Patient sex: M
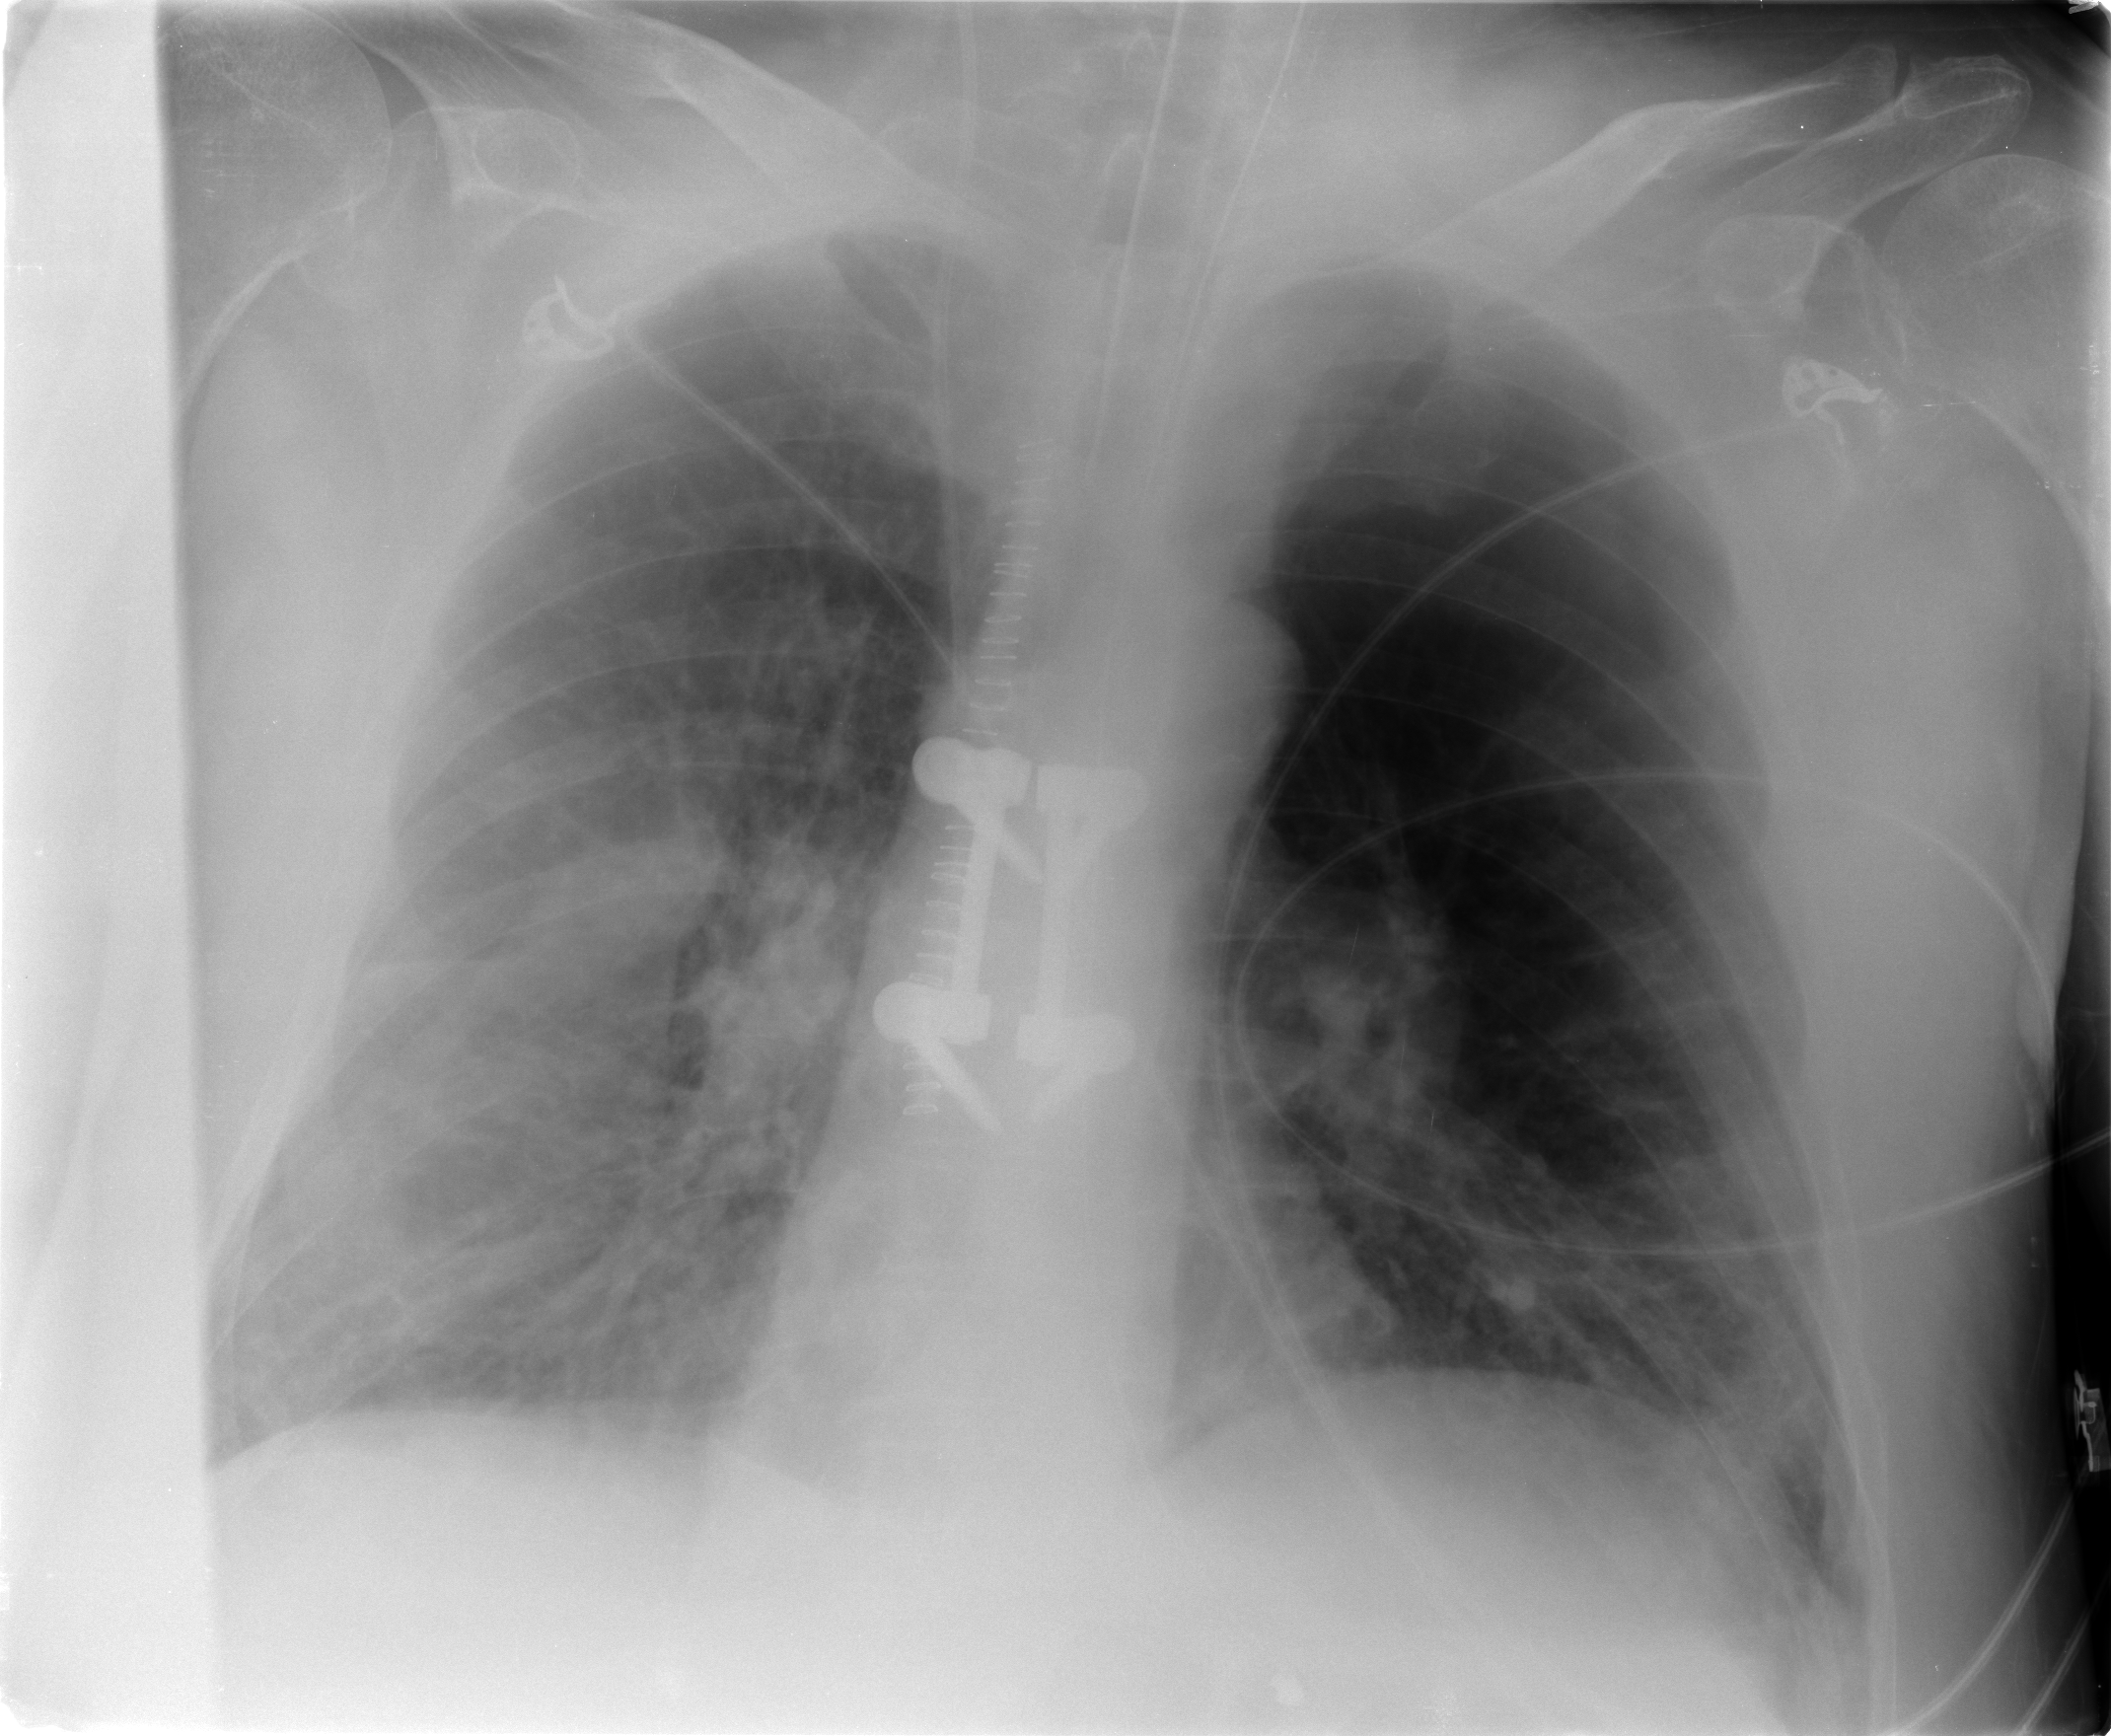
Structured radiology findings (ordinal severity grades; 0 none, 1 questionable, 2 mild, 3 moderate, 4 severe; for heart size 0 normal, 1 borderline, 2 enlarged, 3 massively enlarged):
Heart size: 0
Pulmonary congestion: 0
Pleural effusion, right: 3
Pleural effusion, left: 2
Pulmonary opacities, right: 3
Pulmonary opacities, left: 2
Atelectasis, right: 3
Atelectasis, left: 2